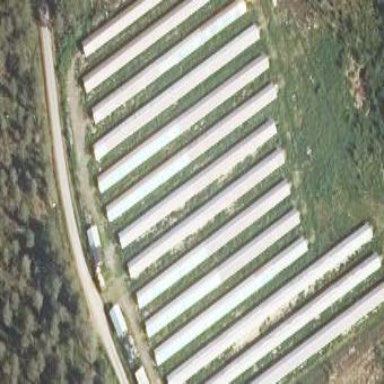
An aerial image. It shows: Greenhouse used for horticulture.